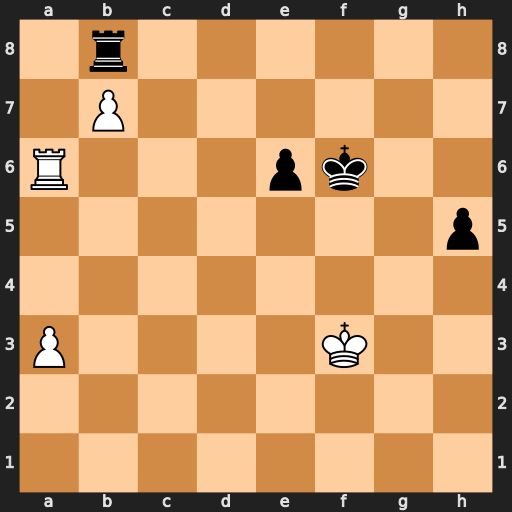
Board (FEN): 1r6/1P6/R3pk2/7p/8/P4K2/8/8
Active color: w
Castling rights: -
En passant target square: -
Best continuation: Ra7 Ke5 a4 Kd6 a5